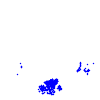
Particle: electron